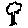
Label: tree